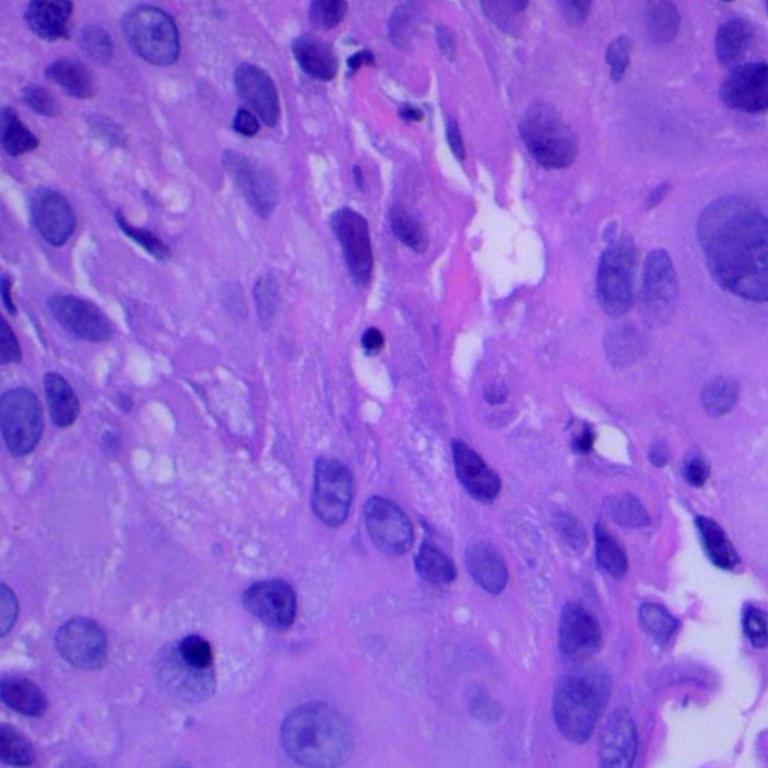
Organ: lung
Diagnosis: squamous carcinomas